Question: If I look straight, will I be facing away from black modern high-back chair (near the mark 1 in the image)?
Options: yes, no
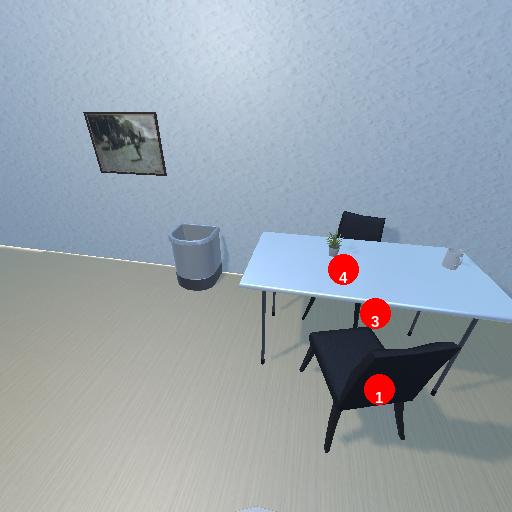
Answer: yes